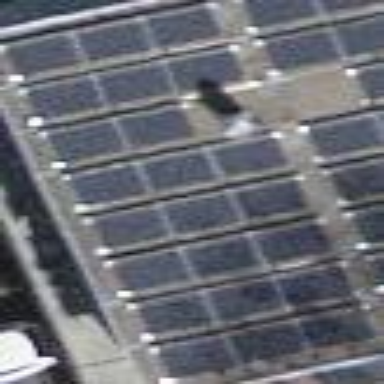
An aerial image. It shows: Solar power generator.